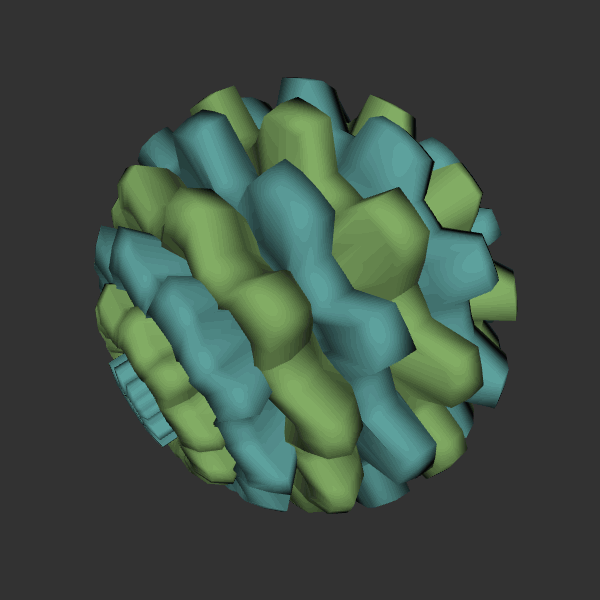
Background: dark